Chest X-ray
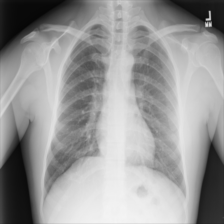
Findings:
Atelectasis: negative
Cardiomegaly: negative
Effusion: negative
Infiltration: negative
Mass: negative
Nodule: negative
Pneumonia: negative
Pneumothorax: negative
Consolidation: negative
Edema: negative
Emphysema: negative
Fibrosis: negative
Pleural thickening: negative
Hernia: negative